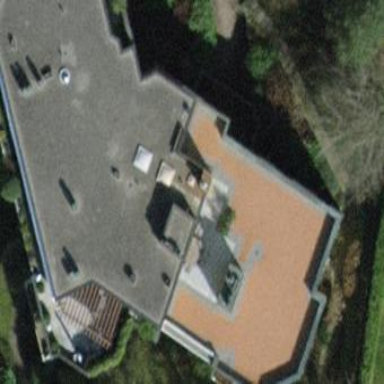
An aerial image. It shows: Balcony as part of building.